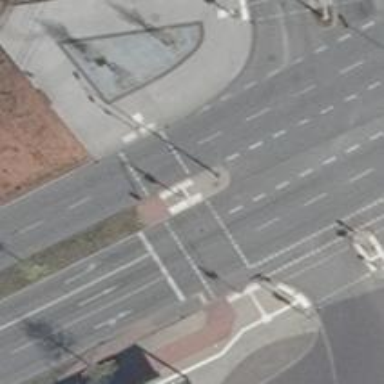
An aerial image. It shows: Crossing with traffic signals.